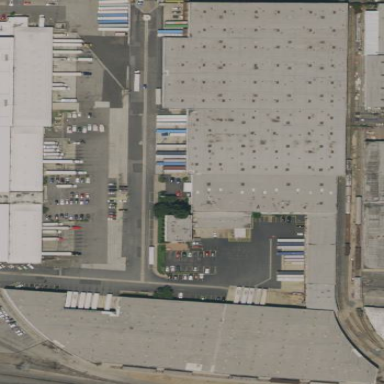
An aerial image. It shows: Warehouse.